Interaction volume radius: 5 \u00c5
Interaction volume height: 30 \u00c5
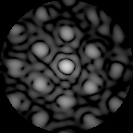
Disorder parameter: 0.4801